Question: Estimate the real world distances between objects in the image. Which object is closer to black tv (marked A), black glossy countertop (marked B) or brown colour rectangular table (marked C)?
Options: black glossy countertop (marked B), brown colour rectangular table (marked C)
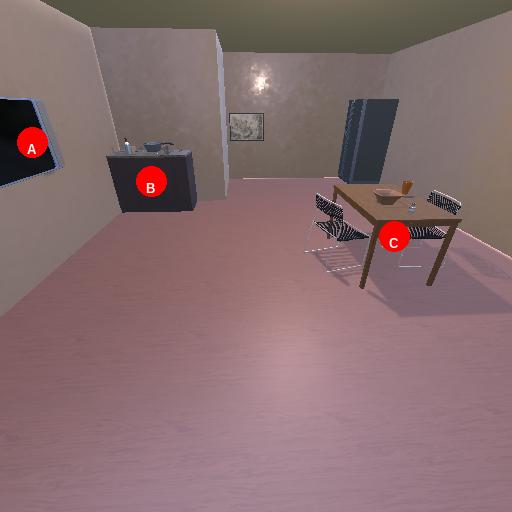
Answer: black glossy countertop (marked B)